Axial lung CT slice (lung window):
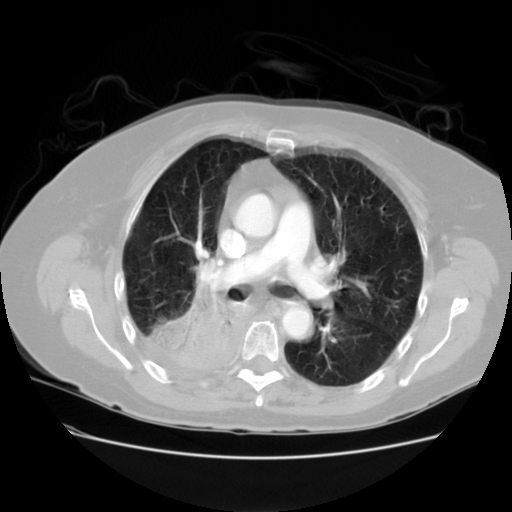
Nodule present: no